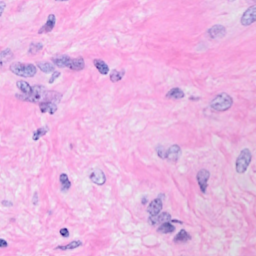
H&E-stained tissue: Breast